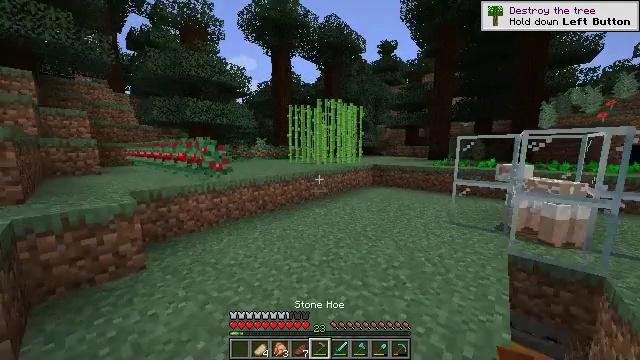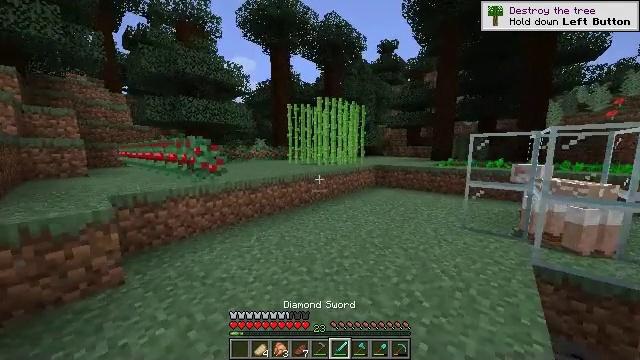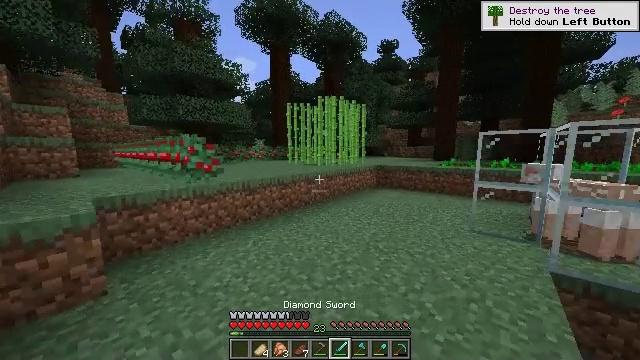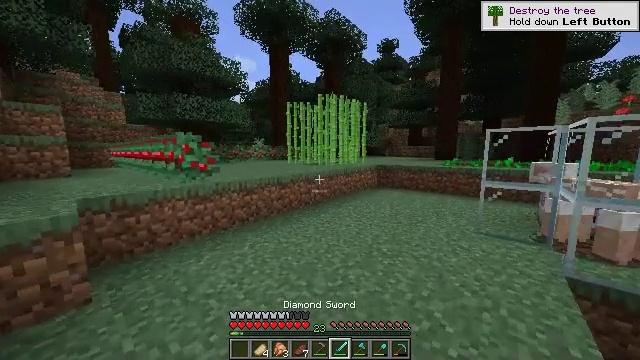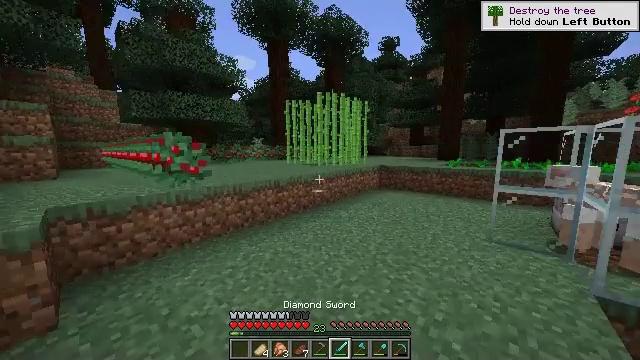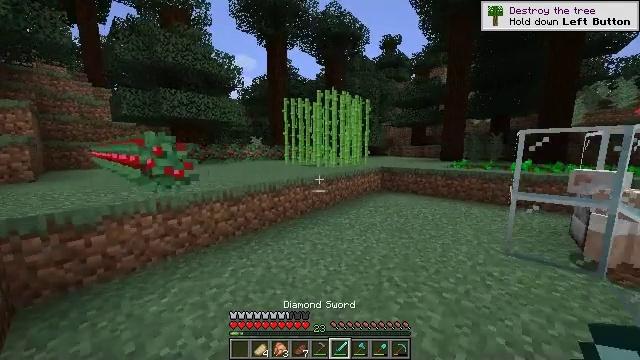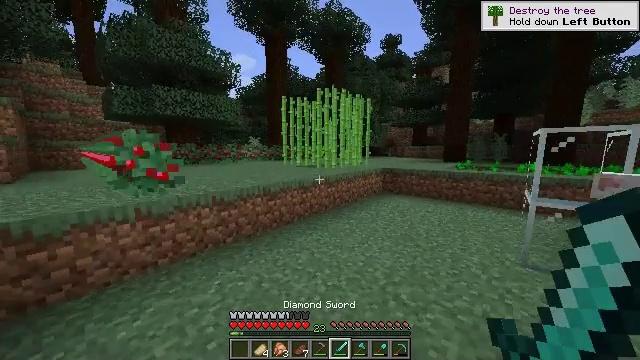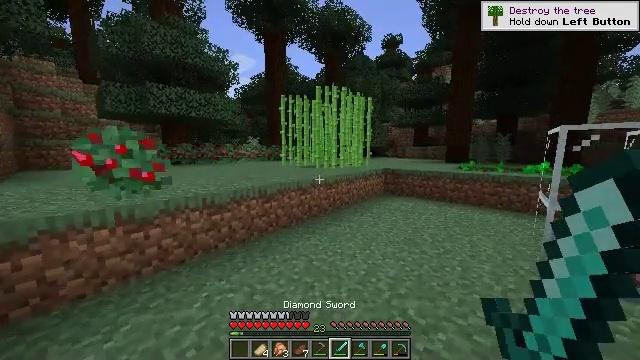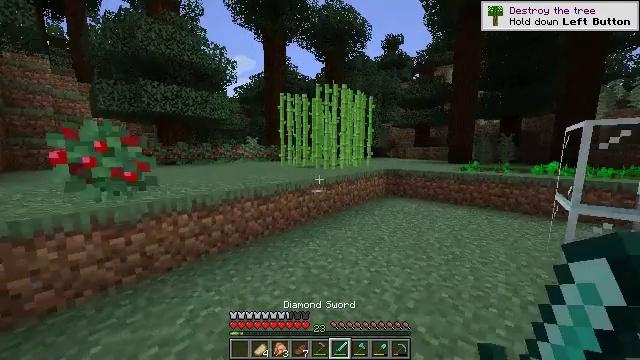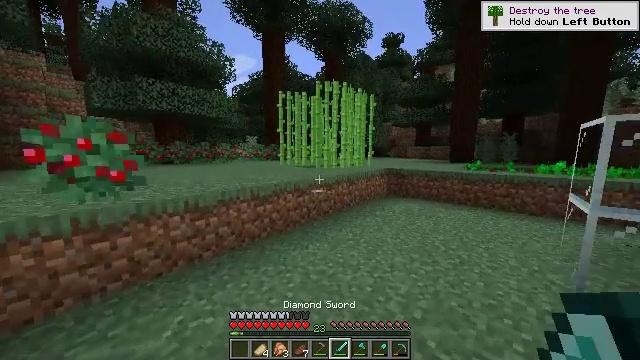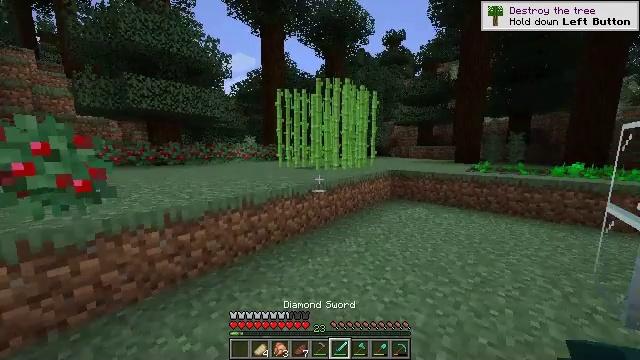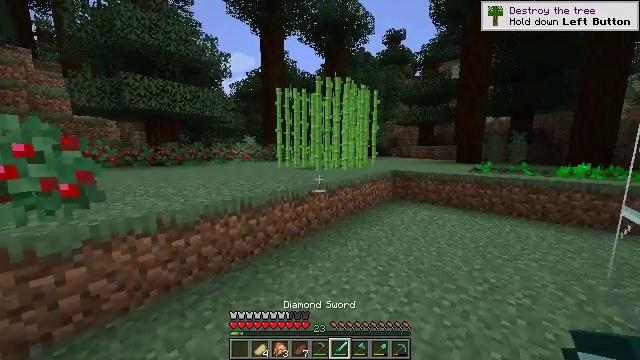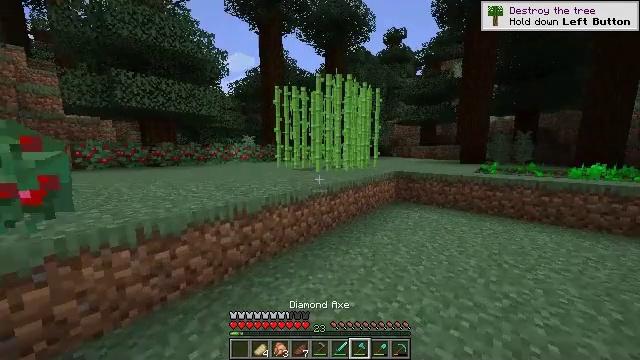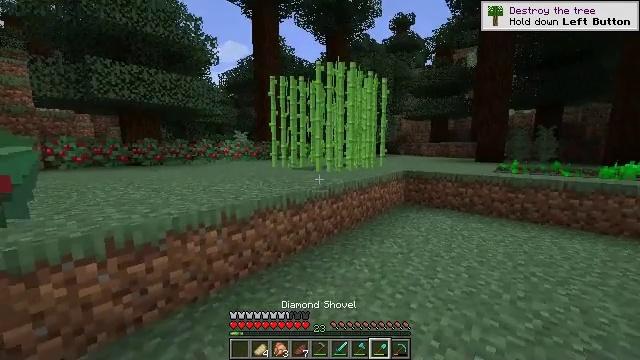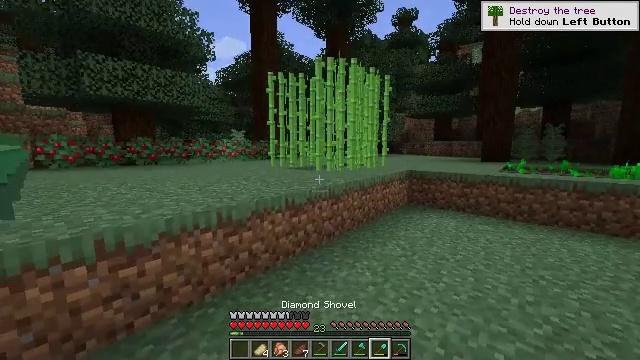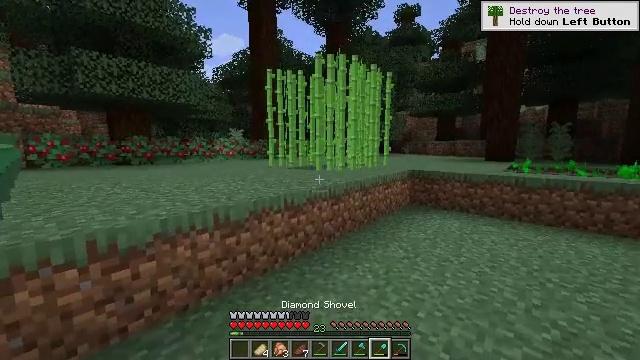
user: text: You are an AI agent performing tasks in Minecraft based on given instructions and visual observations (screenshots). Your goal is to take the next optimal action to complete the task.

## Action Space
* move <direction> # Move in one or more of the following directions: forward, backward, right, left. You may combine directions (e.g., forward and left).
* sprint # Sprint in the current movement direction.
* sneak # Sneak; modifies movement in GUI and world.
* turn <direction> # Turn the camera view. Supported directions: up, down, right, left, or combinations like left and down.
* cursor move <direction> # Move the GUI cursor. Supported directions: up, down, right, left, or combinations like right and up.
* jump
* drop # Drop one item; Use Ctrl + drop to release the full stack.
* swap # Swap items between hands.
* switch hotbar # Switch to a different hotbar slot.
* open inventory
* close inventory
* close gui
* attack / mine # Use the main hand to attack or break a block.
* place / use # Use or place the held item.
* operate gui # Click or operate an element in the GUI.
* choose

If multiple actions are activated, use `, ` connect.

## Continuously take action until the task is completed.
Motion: motion action
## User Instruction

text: Mine the sugar cane near rivers.
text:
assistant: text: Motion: move forward
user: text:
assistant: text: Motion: move forward
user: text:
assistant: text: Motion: move forward
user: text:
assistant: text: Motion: move forward
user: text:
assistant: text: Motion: move forward
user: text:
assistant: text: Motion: move forward
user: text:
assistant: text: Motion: move forward, sprint
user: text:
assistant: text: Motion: move forward, sprint
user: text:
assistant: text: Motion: move forward, sprint
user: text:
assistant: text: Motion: move forward, sprint
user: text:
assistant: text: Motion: move forward
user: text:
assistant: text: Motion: no_op
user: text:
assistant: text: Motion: no_op
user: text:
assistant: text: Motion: no_op
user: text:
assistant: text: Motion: no_op
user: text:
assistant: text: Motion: no_op
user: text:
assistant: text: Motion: no_op
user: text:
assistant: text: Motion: no_op
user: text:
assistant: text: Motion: no_op
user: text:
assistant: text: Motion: no_op
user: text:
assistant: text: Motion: no_op
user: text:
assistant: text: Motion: no_op
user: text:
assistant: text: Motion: no_op
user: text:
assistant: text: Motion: no_op
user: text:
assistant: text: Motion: no_op
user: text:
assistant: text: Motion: no_op
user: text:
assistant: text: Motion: no_op
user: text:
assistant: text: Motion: no_op
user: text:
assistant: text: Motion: no_op
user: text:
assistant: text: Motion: no_op